Aerial crown-view tile of a tropical tree (Barro Colorado Island, Panama), acquired 20250414:
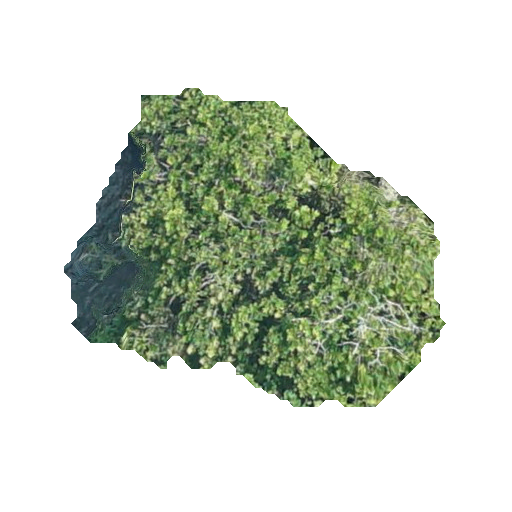
Species: Anacardium excelsum
GBIF accepted scientific name: Anacardium excelsum
Crown area: 122.623 m²